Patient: sex F, age 66
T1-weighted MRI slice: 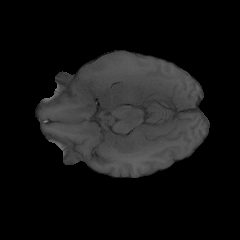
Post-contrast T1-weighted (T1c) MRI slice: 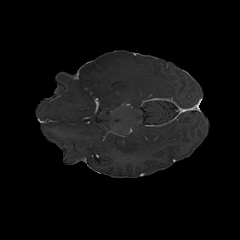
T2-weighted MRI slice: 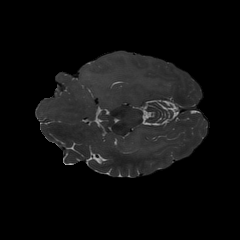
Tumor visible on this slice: yes
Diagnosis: Astrocytoma, IDH-wildtype
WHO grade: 2